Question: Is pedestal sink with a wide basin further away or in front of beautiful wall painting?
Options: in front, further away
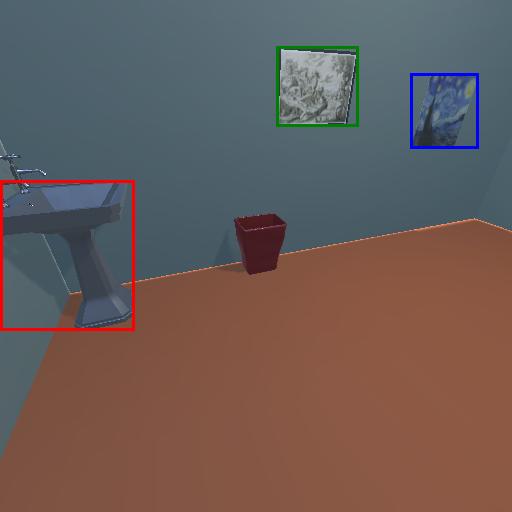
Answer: in front